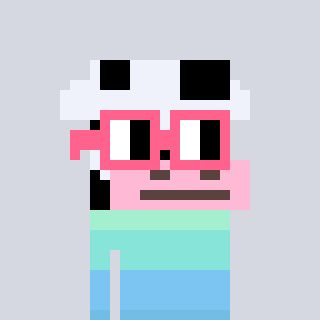
a pixel art character with square pink glasses, a cow-shaped head and a bege-colored body on a cool background